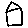
Label: house